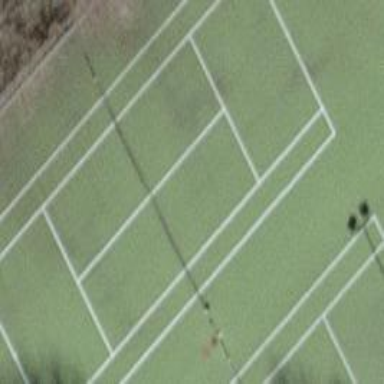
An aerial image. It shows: Tennis court on pitch designated for leisure land.